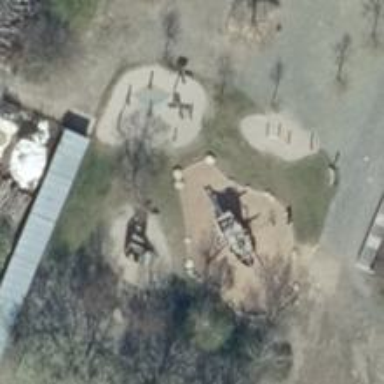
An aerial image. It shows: Playground structure.